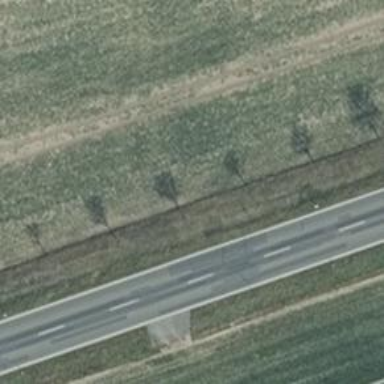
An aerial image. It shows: Row of trees in natural setting.